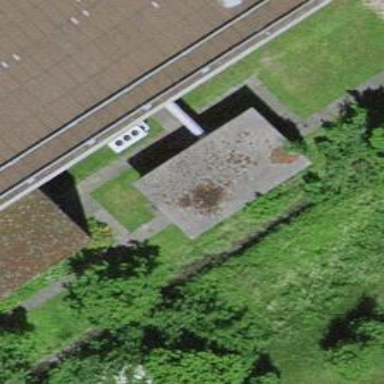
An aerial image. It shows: Service building located at power substation.